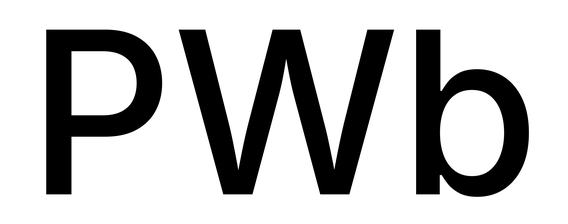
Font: Inter_Medium